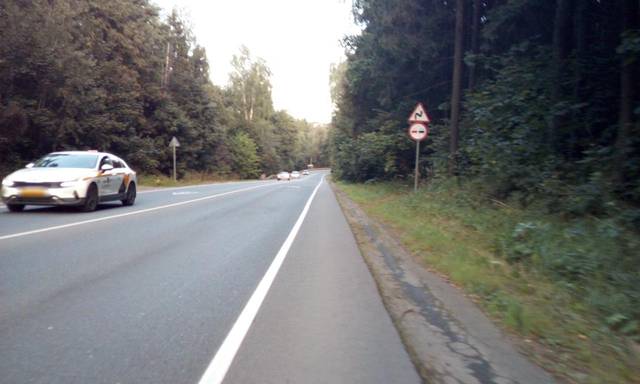
Region: Russia
Coordinates: 55.705, 36.854